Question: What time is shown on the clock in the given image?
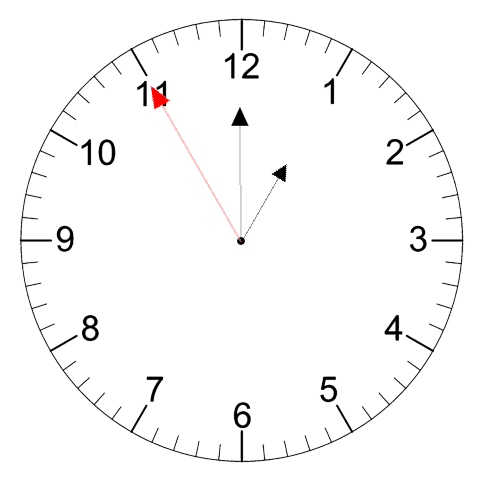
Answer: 12:59:55